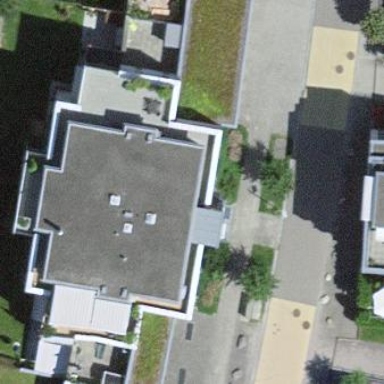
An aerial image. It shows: View of apartment building.